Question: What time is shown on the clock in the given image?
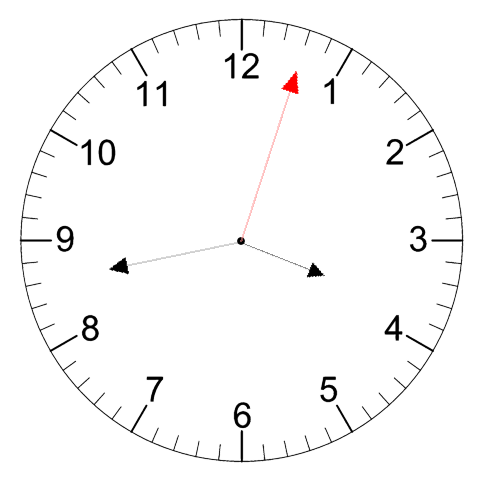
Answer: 03:43:03